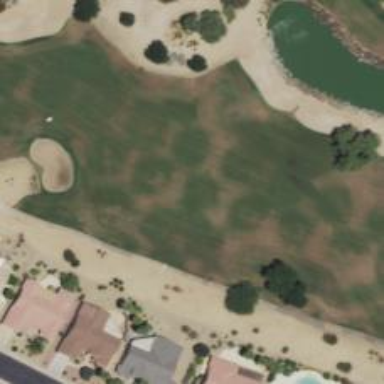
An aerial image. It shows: View of golf hole.